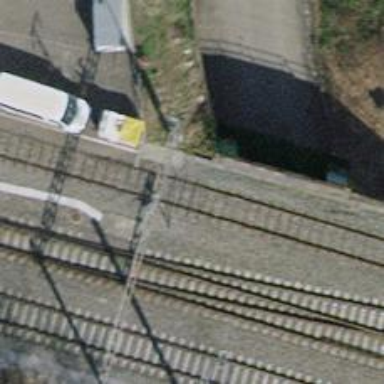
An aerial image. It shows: Single-track electrified rail service spur with contact line.